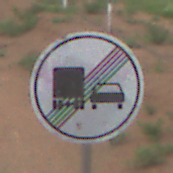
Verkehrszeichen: EndeUeberholverbotKraftfahrzeuge
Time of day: SunriseSunset
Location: Outdoor (Nature)
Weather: PartlyCloudy
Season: NotSpecified
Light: Natural